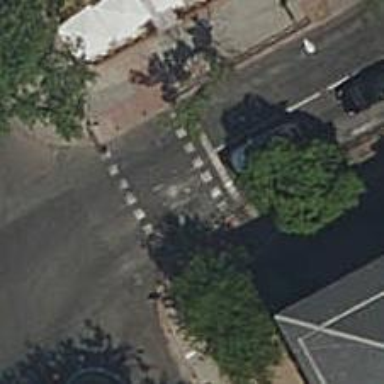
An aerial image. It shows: Road with traffic signals.